Field crop: maize
Growth stage: 2
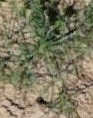
Species: salsola